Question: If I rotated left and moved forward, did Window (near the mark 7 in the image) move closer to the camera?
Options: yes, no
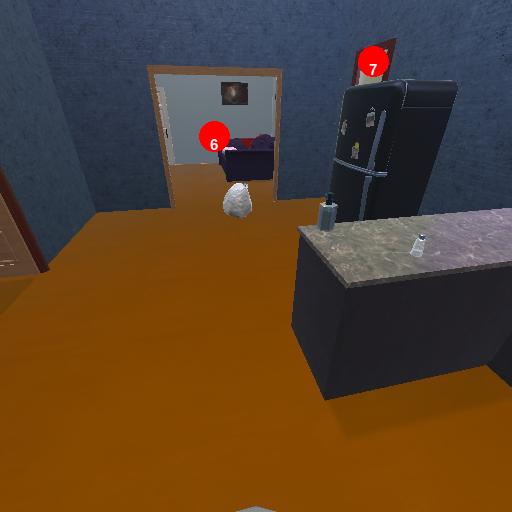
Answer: yes